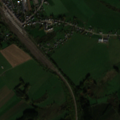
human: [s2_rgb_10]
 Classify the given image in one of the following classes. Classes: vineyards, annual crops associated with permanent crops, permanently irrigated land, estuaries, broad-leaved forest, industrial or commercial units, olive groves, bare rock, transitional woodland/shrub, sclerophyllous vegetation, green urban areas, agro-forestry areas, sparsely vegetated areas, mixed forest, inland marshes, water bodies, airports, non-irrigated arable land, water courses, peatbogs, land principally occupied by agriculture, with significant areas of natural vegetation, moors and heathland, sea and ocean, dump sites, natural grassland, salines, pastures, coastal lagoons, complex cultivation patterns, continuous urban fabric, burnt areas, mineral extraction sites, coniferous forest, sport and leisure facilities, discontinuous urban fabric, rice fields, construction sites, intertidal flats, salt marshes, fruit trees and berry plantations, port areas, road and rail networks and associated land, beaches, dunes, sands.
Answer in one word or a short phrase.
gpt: discontinuous urban fabric, pastures, complex cultivation patterns, land principally occupied by agriculture, with significant areas of natural vegetation, coniferous forest, transitional woodland/shrub